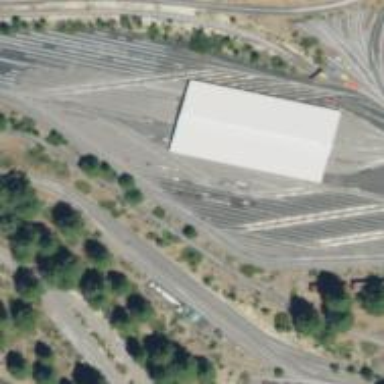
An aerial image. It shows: Miniature railway located in service yard.